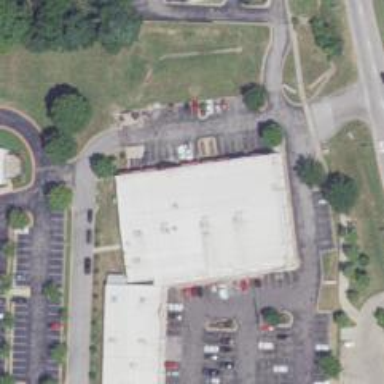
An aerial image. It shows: Commercial building.